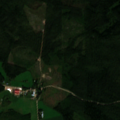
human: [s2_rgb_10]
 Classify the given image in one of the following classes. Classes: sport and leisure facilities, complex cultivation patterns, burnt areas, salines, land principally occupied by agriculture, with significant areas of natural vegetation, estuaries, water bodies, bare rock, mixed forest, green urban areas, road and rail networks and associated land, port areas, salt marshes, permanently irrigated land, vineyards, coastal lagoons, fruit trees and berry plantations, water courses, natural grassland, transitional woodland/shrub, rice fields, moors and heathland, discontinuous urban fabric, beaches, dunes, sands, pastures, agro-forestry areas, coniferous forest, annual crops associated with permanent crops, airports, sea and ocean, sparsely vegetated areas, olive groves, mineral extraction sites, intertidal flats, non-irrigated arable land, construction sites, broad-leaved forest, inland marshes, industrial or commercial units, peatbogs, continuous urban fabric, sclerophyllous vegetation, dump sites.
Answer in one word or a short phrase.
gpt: non-irrigated arable land, coniferous forest, mixed forest